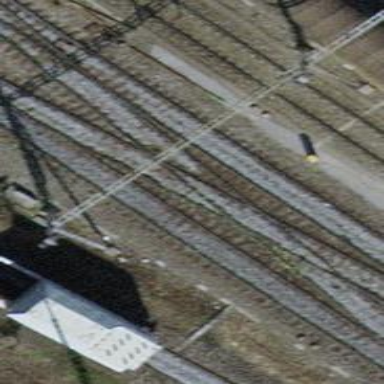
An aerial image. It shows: Railway crossing.